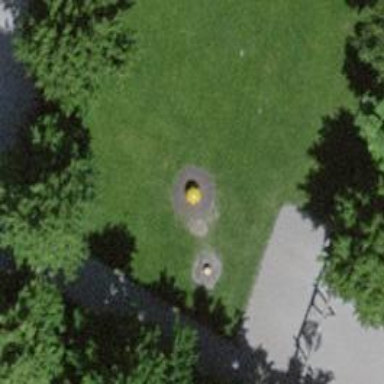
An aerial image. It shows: Playground with spinner.